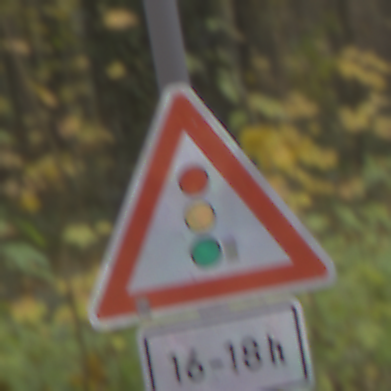
Verkehrszeichen: Lichtzeichenanlage
Zusatzzeichen unten: ZeitangabenOhneBeschraenkungAufWochentage1
Umgebung: Outdoor, Nature
Tageszeit: MorningAfternoon
Wetter: Overcast
Licht: Natural
Jahreszeit: Autumn
Kontrast: LowContrast